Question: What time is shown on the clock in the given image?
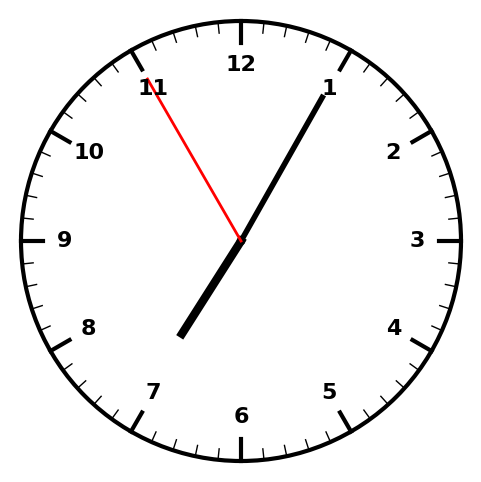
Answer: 07:04:55